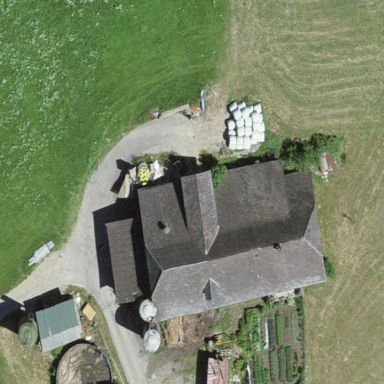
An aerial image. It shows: Farm building.